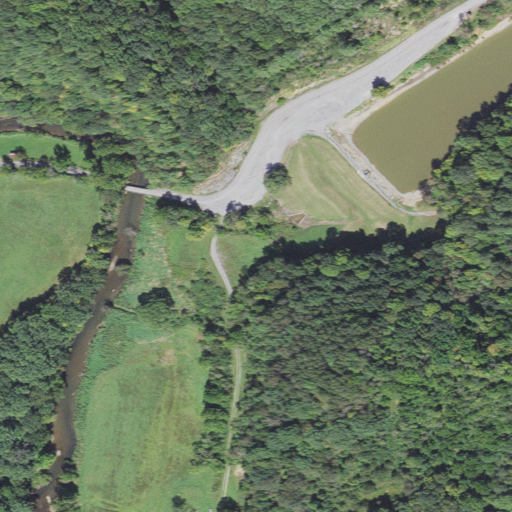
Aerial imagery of valley in West Virginia named Butt Hollow containing deciduous forest, pasture, low intensity development, grassland, barren land, medium intensity development, open water, high intensity development, open development, and shrub